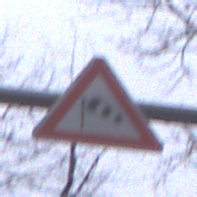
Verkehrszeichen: SeitenwindVonLinks
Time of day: Midday
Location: Outdoor (Nature)
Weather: Overcast
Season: Autumn
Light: Natural